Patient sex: M
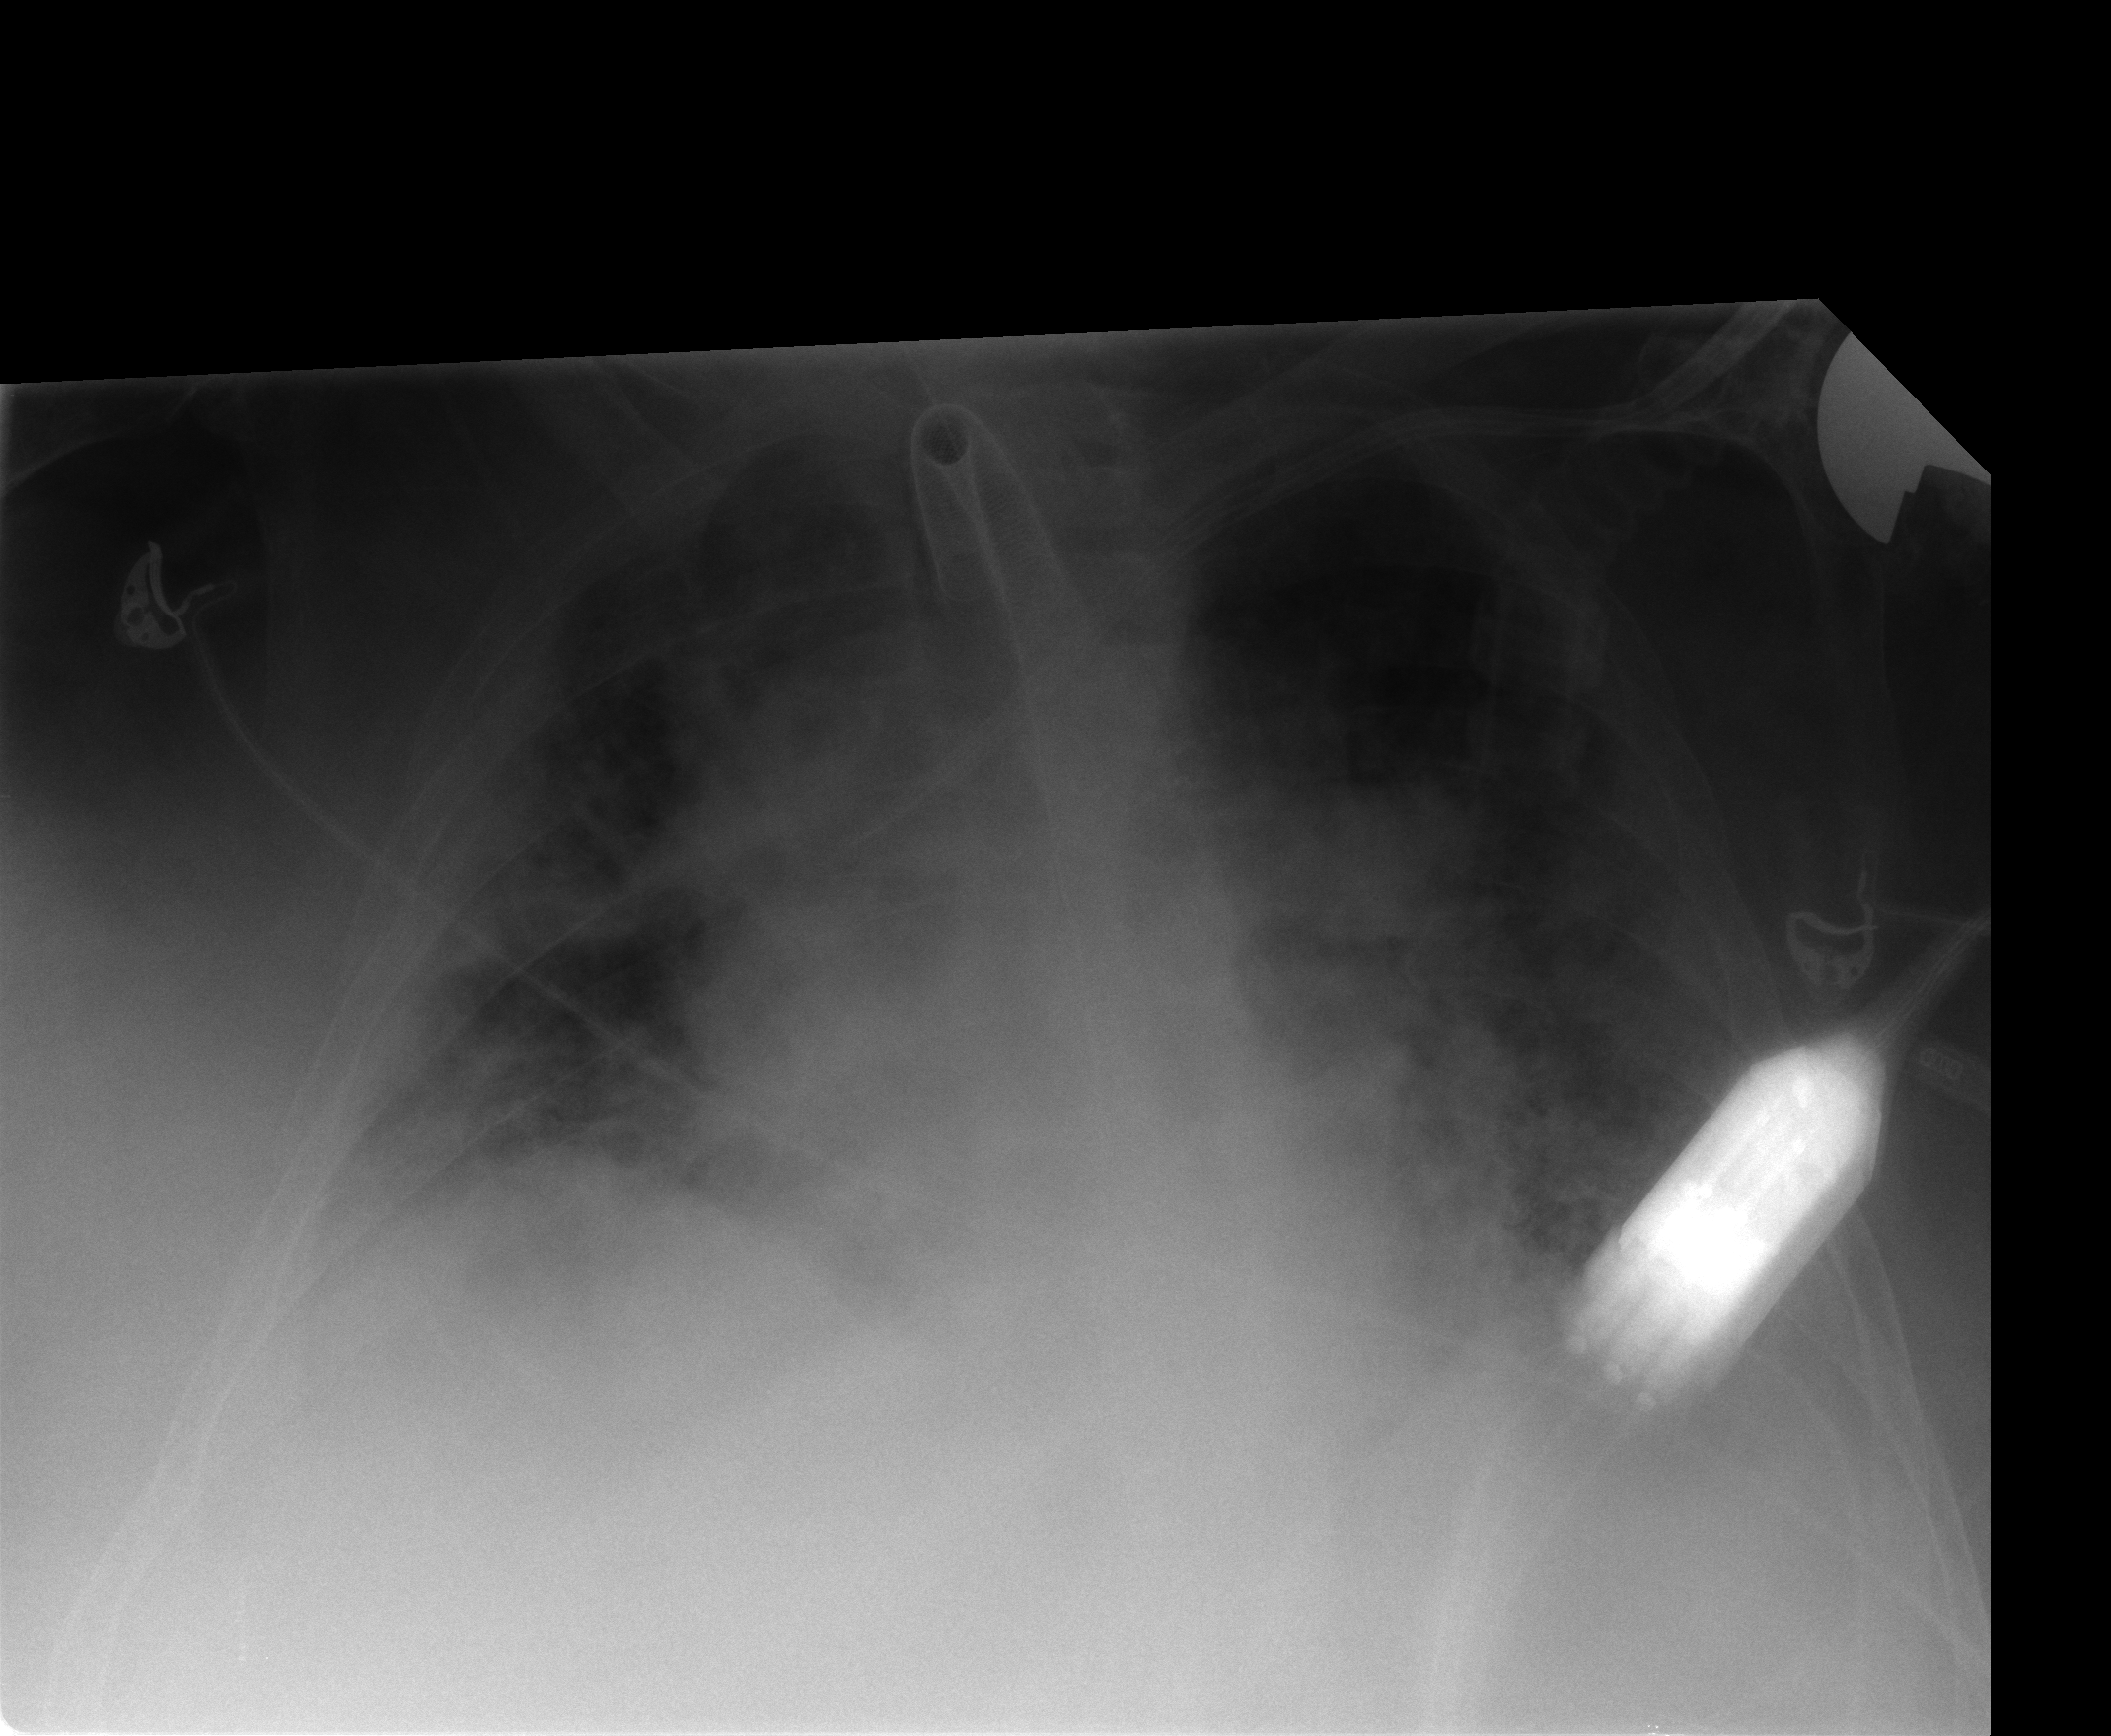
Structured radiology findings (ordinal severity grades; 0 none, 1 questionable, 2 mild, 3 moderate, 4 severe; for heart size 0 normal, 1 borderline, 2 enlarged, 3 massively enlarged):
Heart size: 2
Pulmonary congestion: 3
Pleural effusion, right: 2
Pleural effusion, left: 2
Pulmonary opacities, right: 3
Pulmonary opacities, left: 3
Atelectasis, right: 3
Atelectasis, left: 3